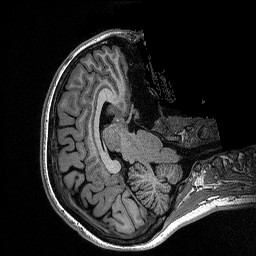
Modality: T1w
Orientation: axial
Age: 24
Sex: male